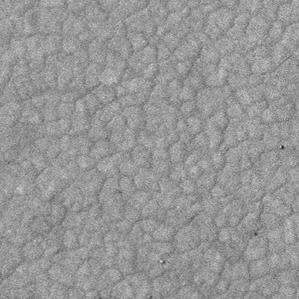
Label: frost